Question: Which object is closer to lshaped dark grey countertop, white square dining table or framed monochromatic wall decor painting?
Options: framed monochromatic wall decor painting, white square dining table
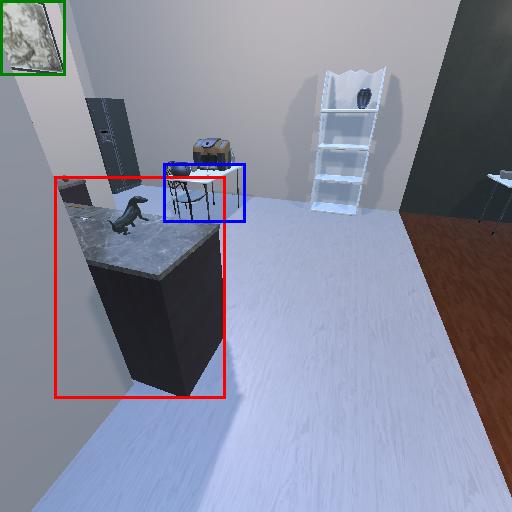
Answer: framed monochromatic wall decor painting